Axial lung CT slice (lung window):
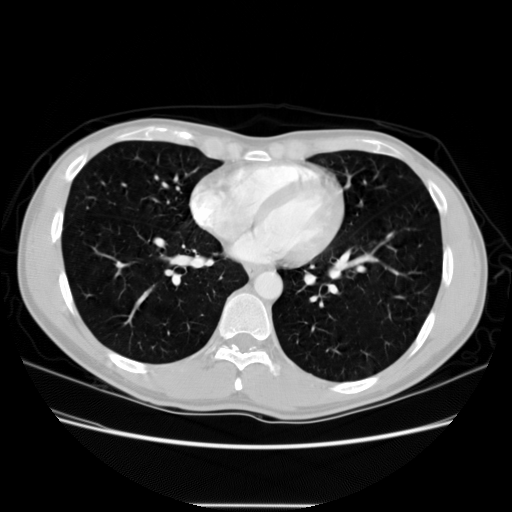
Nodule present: no